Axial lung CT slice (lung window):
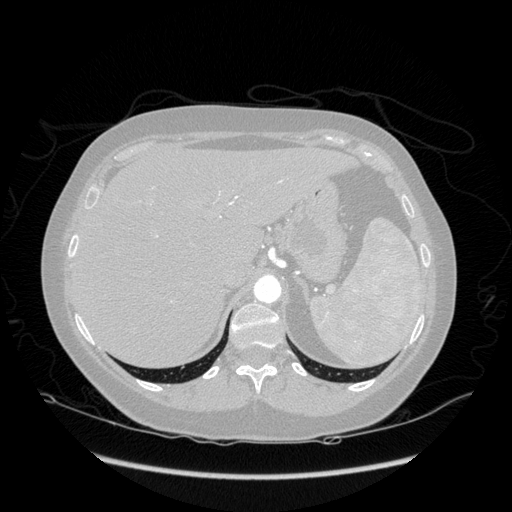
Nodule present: no